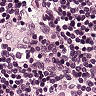
Metastatic tissue present: no